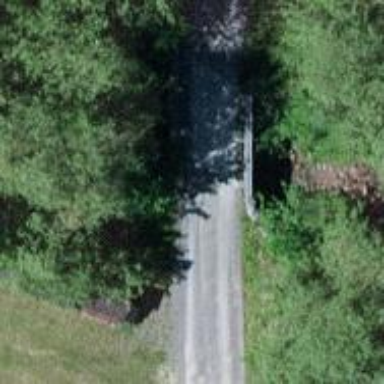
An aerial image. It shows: Concrete track on bridge with grade 2 track type.